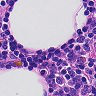
Metastatic tissue present: no